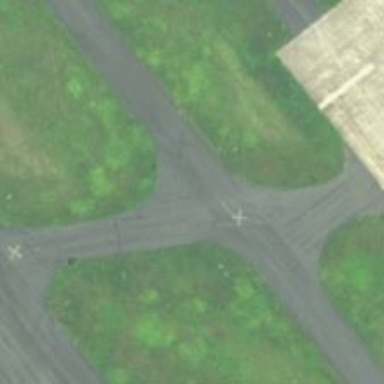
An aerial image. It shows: View of taxiway at the airport.